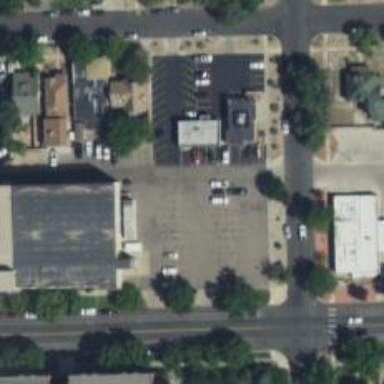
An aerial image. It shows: Parking space is available.